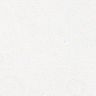
Metastatic tissue present: no